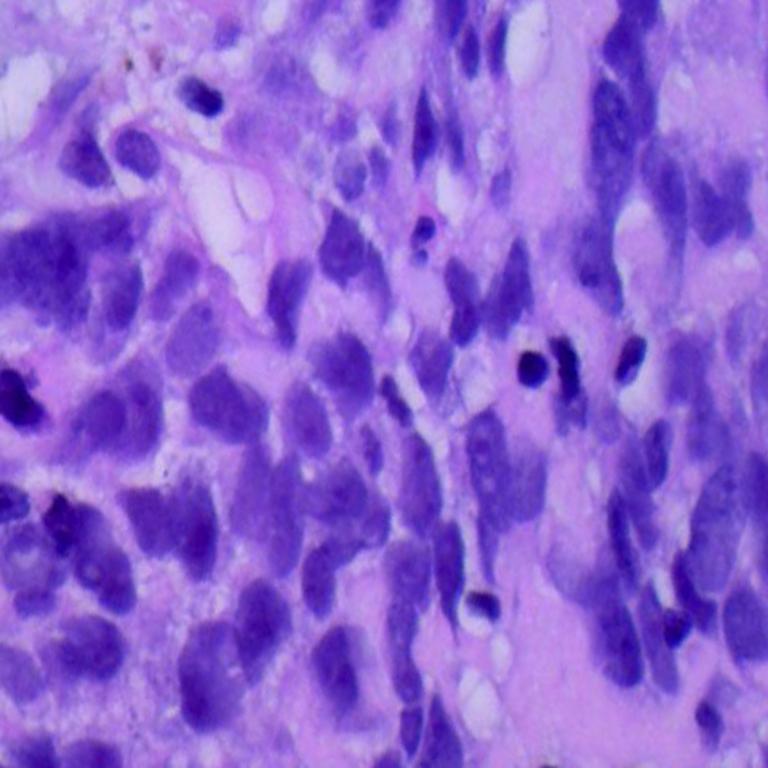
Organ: lung
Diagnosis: squamous carcinomas